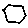
Label: hexagon